Question: I have this .ejs page which contains a table. In that table, there are 4 columns which contain numbers. I want to display an average of each of these columns on the same page.
I have managed to get the averages, but it is very inefficient and is taking up a lot of space in the .ejs file.
This is what the page looks like.

Here is my code for the .ejs file (including my poorly coded average "calculator"):
>
'''
<!DOCTYPE html>
<html lang="en">
<html>
<head>
<title>MTU Phone Usage Monitor</title>
<link rel="stylesheet" href="/stylesheets/styleTable.css"></link>
</head>
<body>
<div class="banner">
<div class="navbar">
<img src="\images\logo.png" class="logo">
<ul>
<li><a href="/">Home</a></li>
<li><a href="/phone/create">New Entry</a></li>
<li><a href="/table">View Data</a></li>
<li><a href="/help">Help</a></li>
</ul>
</div>
<form action="/phone/find" method="post"></form>
<div class="table-wrapper">
<table class="tableData" id="table">
<caption>
<%= title %>
</caption>
<thead>
<tr>
<th>Name</th>
<th>Education Usage</th>
<th>Shopping Usage</th>
<th>Searching/Browsing usage</th>
<th>Social Media usage</th>
<th>Date and Time</th>
<th></th>
</tr>
</thead>
<tbody>
<% for(var i=0; i < phonelist.length; i++) { %>
<tr>
<td>
<%= phonelist[i].name %>
</td>
<td>
<%= phonelist[i].timeEducation %>
</td>
<td>
<%= phonelist[i].timeShopping %>
</td>
<td>
<%= phonelist[i].timeBrowsing %>
</td>
<td>
<%= phonelist[i].timeSocial %>
</td>
<td>
<%= phonelist[i].createdAt %>
</td>
<td>
<div class="secret">
<form action="/phone/delete" method="post"> <input type="String" value="<%= phonelist[i].id%>" name="id" readonly><button type="Submit">Delete</button></form>
<form action="/phone/update" method="post"> <input type="String" value="<%=phonelist[i].id%>" name="id" readonly><button type="Submit">Update</button></form>
</div>
</td>
</tr>
<% } %>
</div>
<span id="education"></span><br>
<span id="shopping"></span><br>
<span id="browsing"></span><br>
<span id="social"></span>
<script>
var table = document.getElementById("table"),
avgVal, sumVal = 0,
rowCount = table.rows.length - 1; // minus the header
//calculate average education usage
for (var i = 1; i < table.rows.length; i++) {
sumVal = sumVal + parseInt(table.rows[i].cells[1].innerHTML);
}
document.getElementById("education").innerHTML = "Average Education = " + parseFloat(sumVal / rowCount);
avgVal, sumVal = 0;
//calculate average shopping usage
for (var i = 1; i < table.rows.length; i++) {
sumVal = sumVal + parseInt(table.rows[i].cells[2].innerHTML);
}
document.getElementById("shopping").innerHTML = "Average Shopping = " + parseFloat(sumVal / rowCount);
avgVal, sumVal = 0;
//calculate average browsing usage
for (var i = 1; i < table.rows.length; i++) {
sumVal = sumVal + parseInt(table.rows[i].cells[3].innerHTML);
}
document.getElementById("browsing").innerHTML = "Average Shopping = " + parseFloat(sumVal / rowCount);
avgVal, sumVal = 0;
//calculate average browsing usage
for (var i = 1; i < table.rows.length; i++) {
sumVal = sumVal + parseInt(table.rows[i].cells[3].innerHTML);
}
document.getElementById("browsing").innerHTML = "Average Shopping = " + parseFloat(sumVal / rowCount);
avgVal, sumVal = 0;
//calculate average social usage
for (var i = 1; i < table.rows.length; i++) {
sumVal = sumVal + parseInt(table.rows[i].cells[4].innerHTML);
}
document.getElementById("social").innerHTML = "Average Shopping = " + parseFloat(sumVal / rowCount);
</script>
</body>
</html>
'''
Here is the code for where the data comes from:
'''
phoneRouter.route('/find')
.post((req, res, next) => {
phones.find({ name: req.body.name })
.then((phonetaken) => {
phones.find(req.body)
.then((phonefound) => {
res.render('oneFound.ejs', { 'phonelist': phonefound, title: 'All data recieved from user: ' + req.body.name }); //can use datadisplay
}, (err) => next(err));
})
})
'''
I believe it is the 'aggregate' method that would be used to calculate the averages here. How do I implement it?
How do I shorten that code, make it more presentable and more readable.
I think I could put a for loop inside of a for loop, but I'm not sure how to implement it and get all 4 averages displaying.
With this, I also want to generate a bar graph of the averages at the bottom of the page.
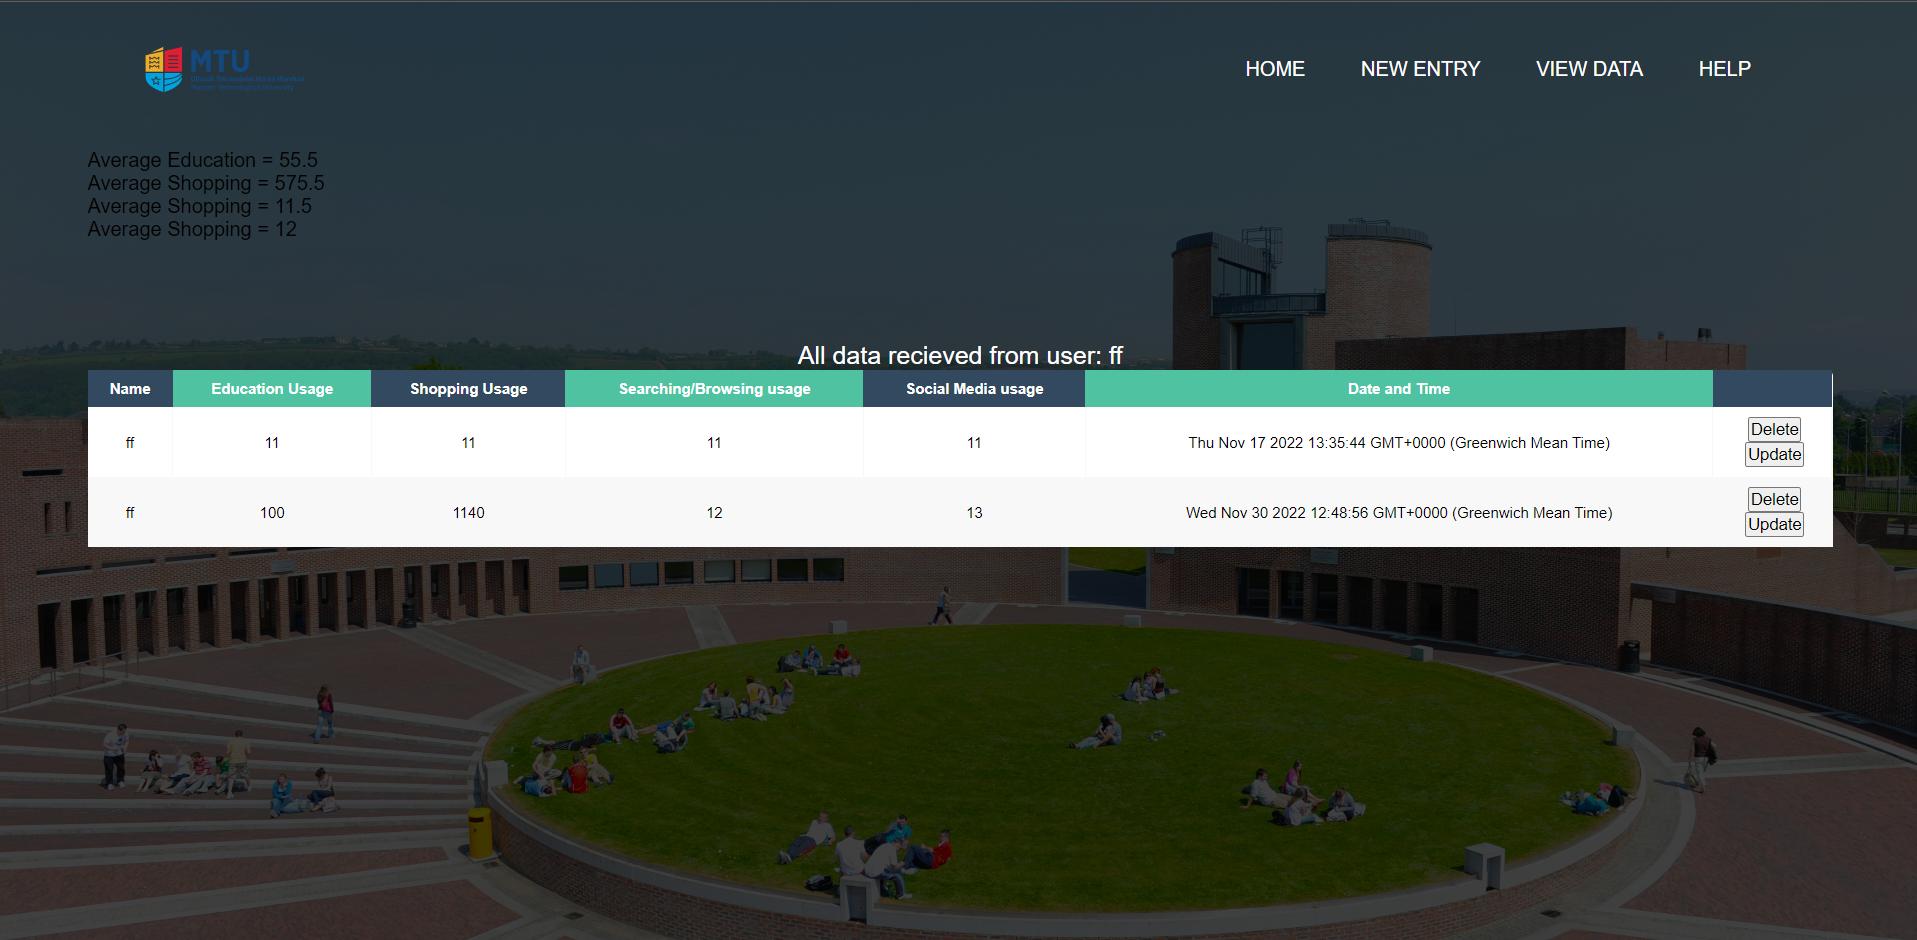
Answer: I have managed to embed 2 'for' loops. Makes the script look much cleaner this way.
Check it out:
'''
<script>
var table = document.getElementById("table"),
avgVal, sumVal = 0,
rowCount = table.rows.length - 1;
for (var x = 1; x < 5; x++) {
for (var i = 1; i < table.rows.length; i++) {
sumVal = sumVal + parseInt(table.rows[i].cells[x].innerHTML);
}
if (x == 1) {
var text = "Average Education = ";
} else if (x == 2) {
var text = "Average Shopping = ";
} else if (x == 3) {
var text = "Average Browsing = ";
} else if (x == 4) {
var text = "Average Social = "
}
document.getElementById(String(x)).innerHTML = text + parseFloat(sumVal / rowCount);
avgVal, sumVal = 0;
}
</script>
'''
Then 'span' tags like this:
'''
<span id="education"></span><br>
<span id="shopping"></span><br>
<span id="browsing"></span><br>
<span id="social"></span>
'''
they look like this:
'''
<span id="1"></span><br>
<span id="2"></span><br>
<span id="3"></span><br>
<span id="4"></span>
'''